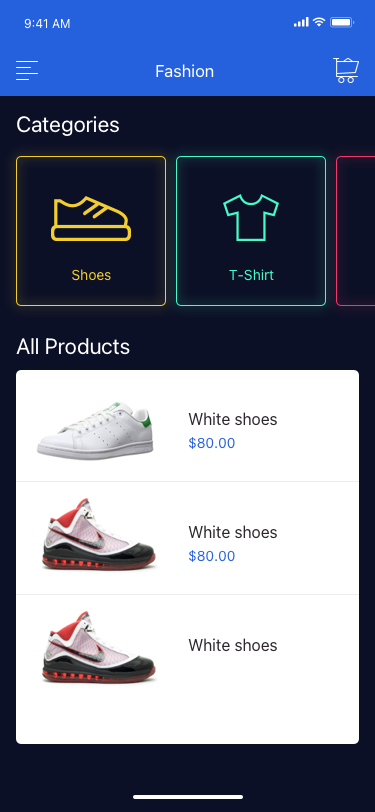
Text in this UI design:
White shoes
$80.00
White shoes
White shoes
$80.00
All Products
Shoes
T-Shirt
Categories
Fashion